Question: I am pulling data from database to show it with PHP in table. How to show this data descending from x-level from highest to lowest?
An example output of code given below is

'''
function check() {
$function_Query="SELECT user, stone, iron, gold, diamond FROM xraydeath WHERE (diamond/(stone+iron+gold)) >= 0.03";
$function_Ask = mysql_query($function_Query) or die(mysql_error());
echo '<table cellpadding="5">
<tr align="center">
<td><strong>user</strong></td>
<td><strong>x-level</strong></td>
<td><strong>stone</strong></td>
<td><strong>iron</strong></td>
<td><strong>gold</strong></td>
<td><strong>diamond</strong></td>
</tr>';
while($function_Result = mysql_fetch_array($function_Ask)){
$user = $function_Result['user'];
$stone = $function_Result['stone'];
$iron = $function_Result['iron'];
$gold = $function_Result['gold'];
$diamond = $function_Result['diamond'];
$level = round(($diamond / ($stone + $iron + $gold)), 4) * 100;
echo '<tr>';
echo '<td>' . $user . '</td>
<td>' . $level . '</td>
<td>' . $stone . '</td>
<td>' . $iron . '</td>
<td>' . $gold . '</td>
<td>' . $diamond . '</td>';
echo '</tr>';
}
echo '</tr></table>';
}
check();
'''
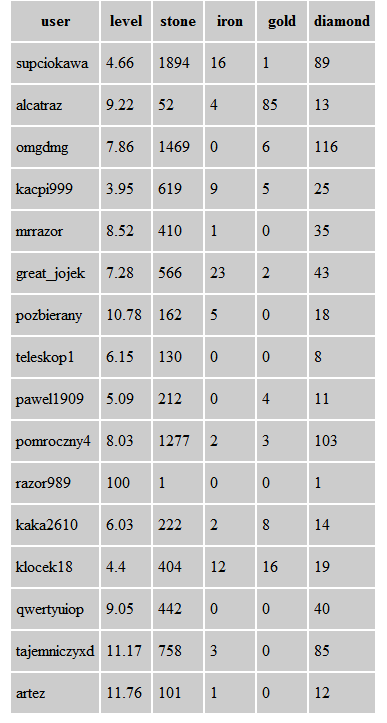
Answer: Add " 'ORDER BY (diamond/(stone+iron+gold)) DESC'" to your SQL query.